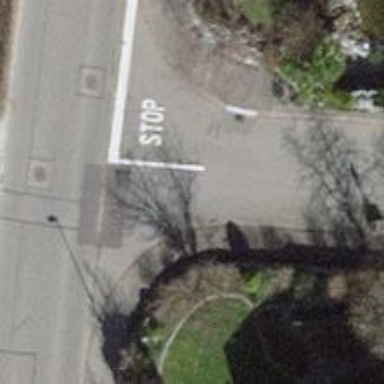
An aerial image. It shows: Road with stop sign.